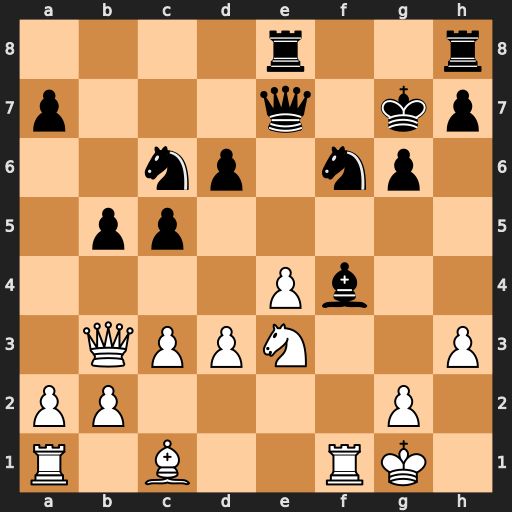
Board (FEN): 4r2r/p3q1kp/2np1np1/1pp5/4Pb2/1QPPN2P/PP4P1/R1B2RK1
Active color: w
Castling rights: -
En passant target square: -
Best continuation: Rxf4